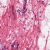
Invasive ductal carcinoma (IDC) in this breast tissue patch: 0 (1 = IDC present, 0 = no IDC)